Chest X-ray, PA view. Patient: 29 years old, sex M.
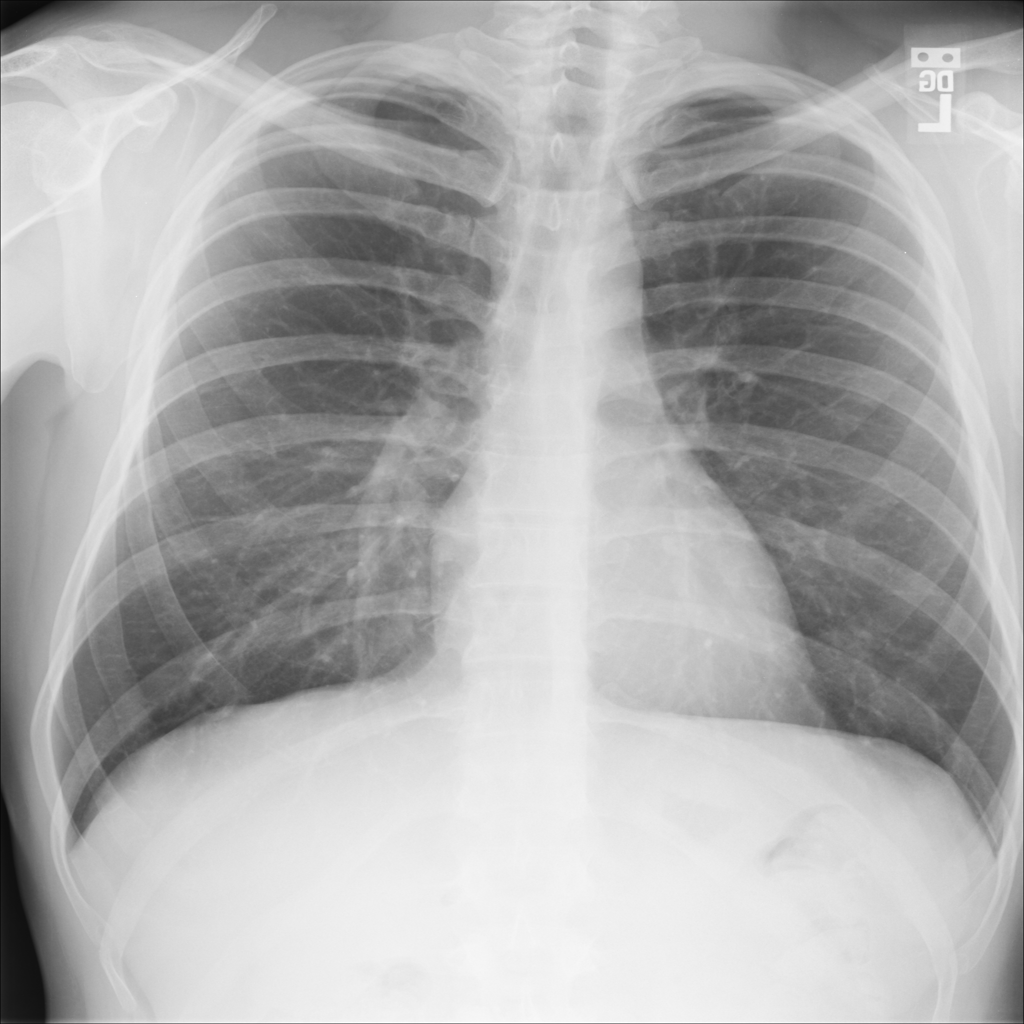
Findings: No Finding